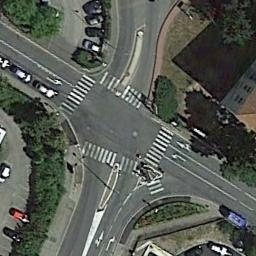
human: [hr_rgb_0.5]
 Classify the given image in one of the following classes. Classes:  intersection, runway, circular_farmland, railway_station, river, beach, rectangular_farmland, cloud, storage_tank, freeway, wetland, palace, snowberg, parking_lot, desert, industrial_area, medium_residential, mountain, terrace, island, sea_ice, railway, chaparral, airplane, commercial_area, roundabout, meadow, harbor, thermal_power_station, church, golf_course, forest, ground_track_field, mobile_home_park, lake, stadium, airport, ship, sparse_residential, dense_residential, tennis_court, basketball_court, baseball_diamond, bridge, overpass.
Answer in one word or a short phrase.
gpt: intersection